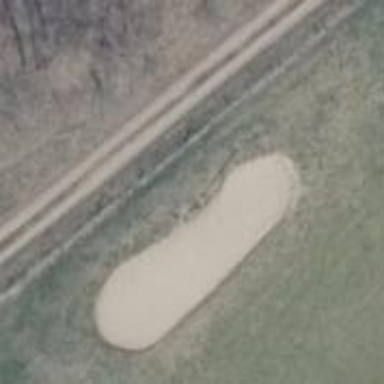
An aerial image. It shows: Golf bunker.